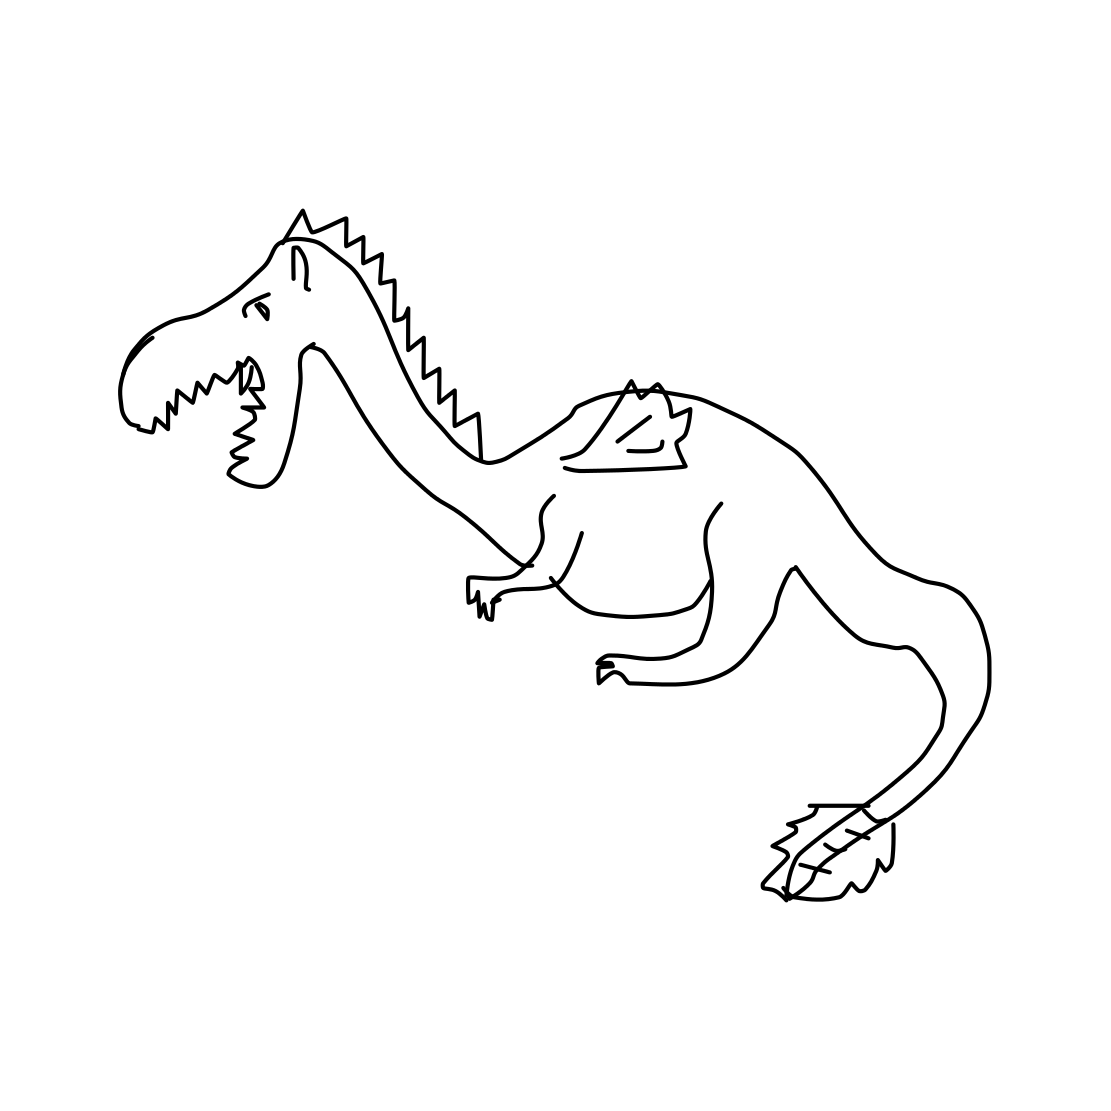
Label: dragon